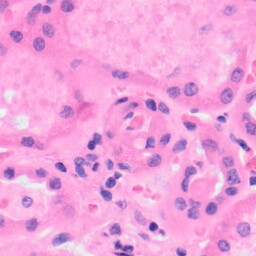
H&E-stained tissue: Kidney